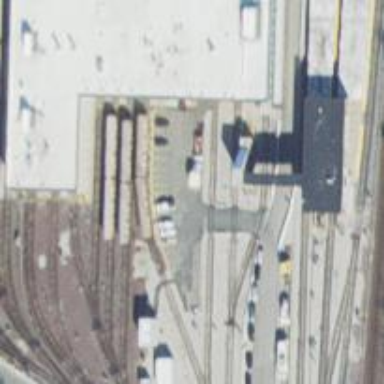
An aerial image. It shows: Electrified rail in service yard.